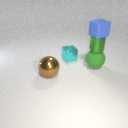
large green rubber sphere to the right of small cyan metal cube